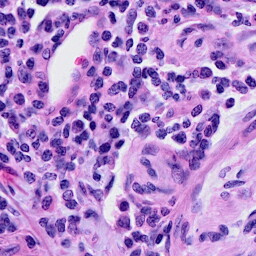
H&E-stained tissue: Cervix